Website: bh-photo
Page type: payment
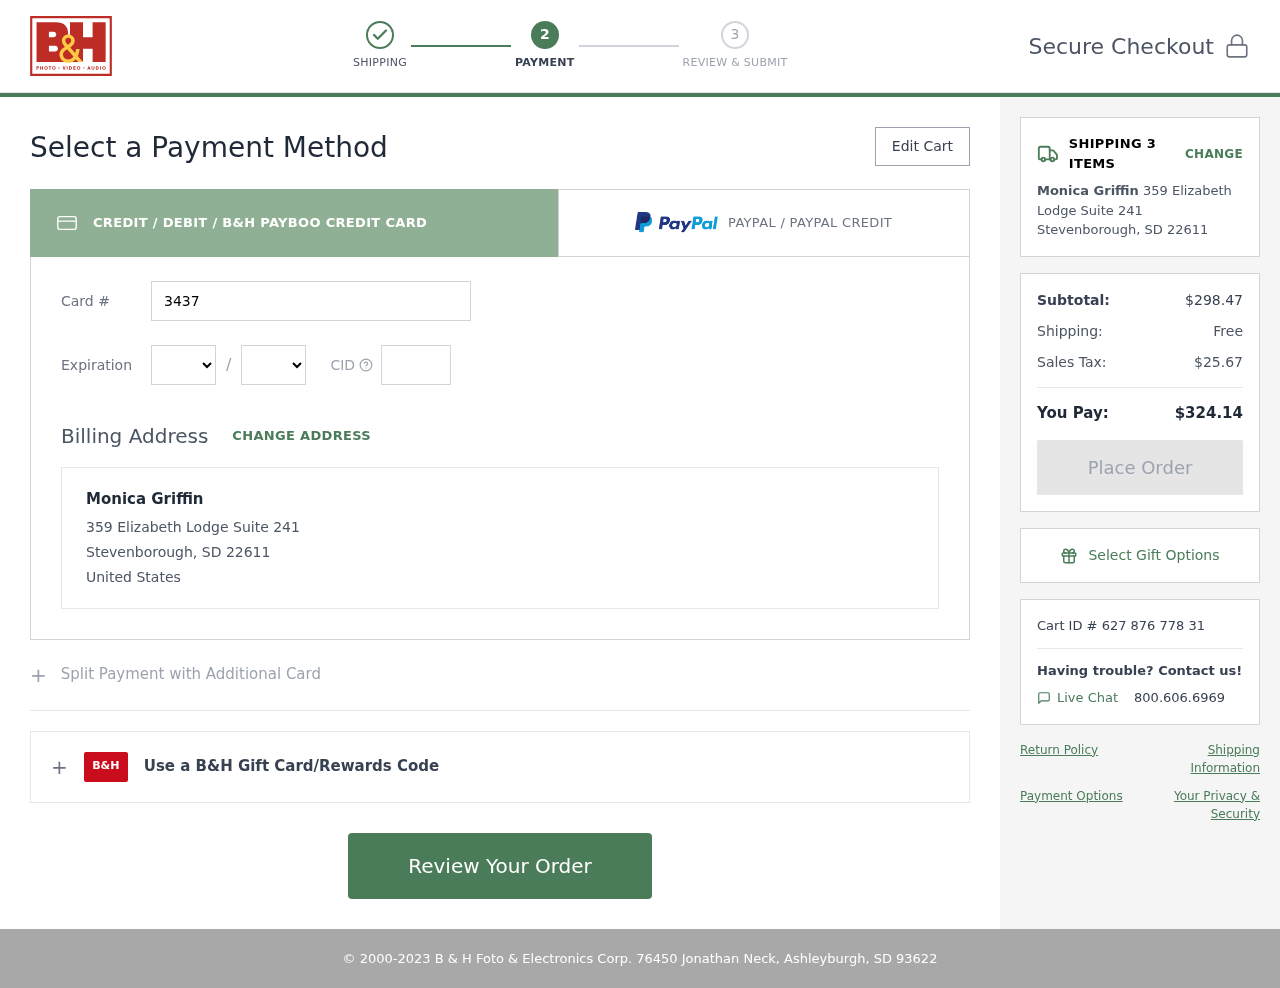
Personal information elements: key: PII_CARD_CVV
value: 8050
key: PII_CARD_EXPIRY_MONTH
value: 05
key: PII_CARD_EXPIRY_YEAR
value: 30
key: PII_CARD_NUMBER
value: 3437 2179 8118 409
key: PII_CITY_STATE_ZIP
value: Stevenborough, SD 22611
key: PII_COUNTRY
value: United States
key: PII_FULLNAME
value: Monica Griffin
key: PII_STREET
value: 359 Elizabeth Lodge Suite 241
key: PII_FULLNAME2
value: Monica Griffin
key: PII_STREET2
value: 359 Elizabeth Lodge Suite 241
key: PII_CITY_STATE_ZIP2
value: Stevenborough, SD 22611
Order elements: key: ORDER_NUM_ITEMS
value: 3
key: ORDER_SUBTOTAL
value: $298.47
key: ORDER_SHIPPING_COST
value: Free
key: ORDER_TAX
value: $25.67
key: ORDER_TOTAL
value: $324.14
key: ORDER_ID
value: Cart ID # 627 876 778 31